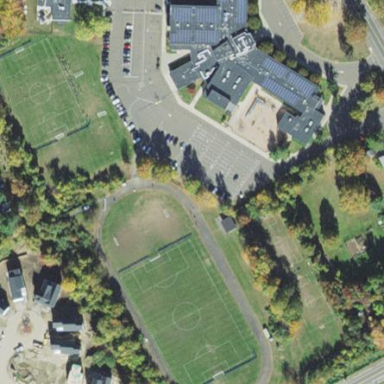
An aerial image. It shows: School.